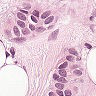
Metastatic tissue present: yes